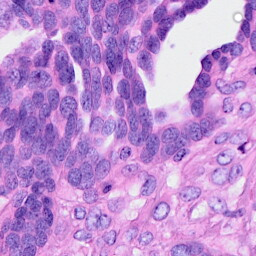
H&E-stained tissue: Ovarian